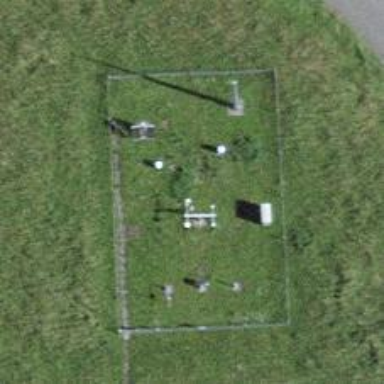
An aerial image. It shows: Wind vane for measuring wind direction is visible.